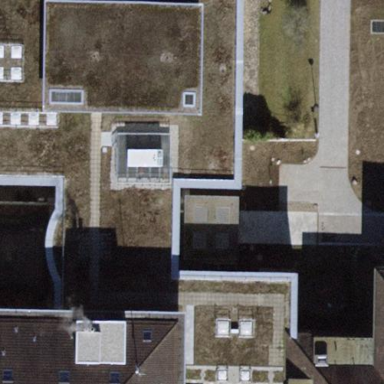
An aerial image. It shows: Hospital building.